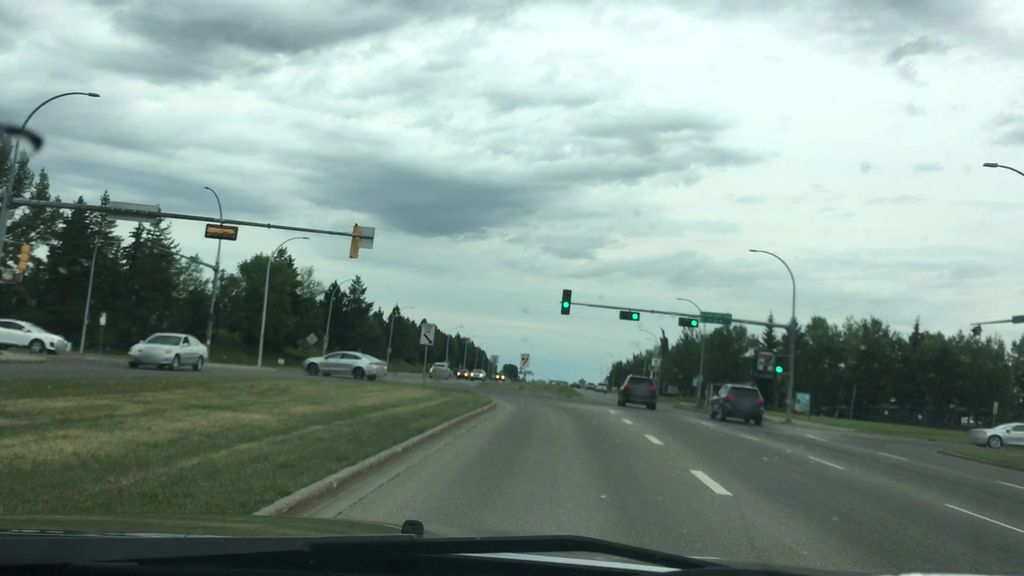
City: edmonton